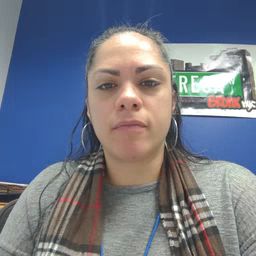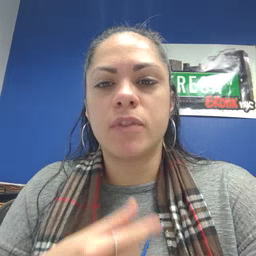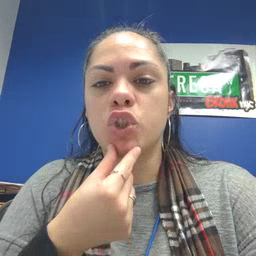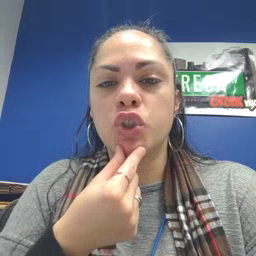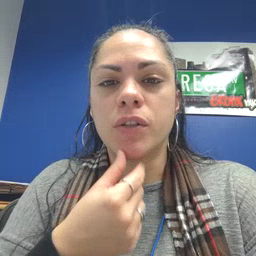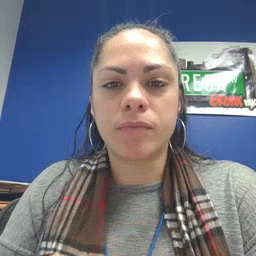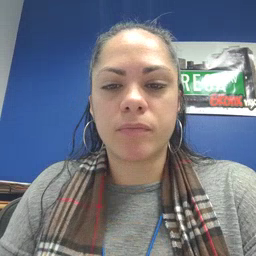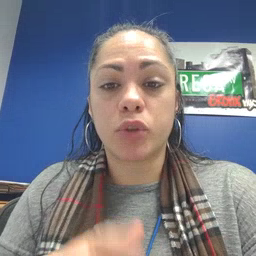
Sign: chin